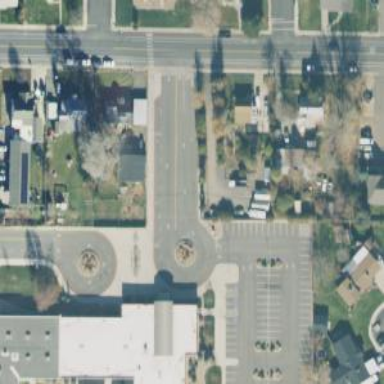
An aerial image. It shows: Mini roundabout on the road.